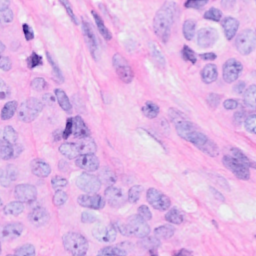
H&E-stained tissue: Breast